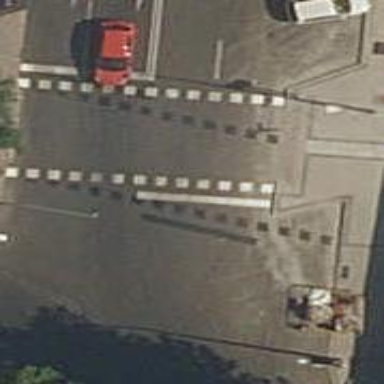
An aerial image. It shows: Road with traffic signals and zebra crossing with traffic signals.